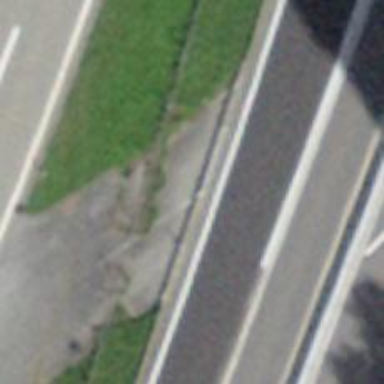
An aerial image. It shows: Jersey barrier.